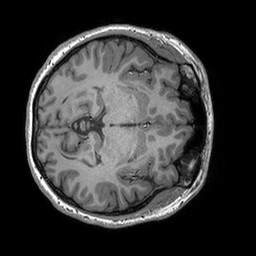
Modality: T1w
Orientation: axial
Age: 20
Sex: female
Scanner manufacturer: siemens
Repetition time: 2.25 s
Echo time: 0.00302 s